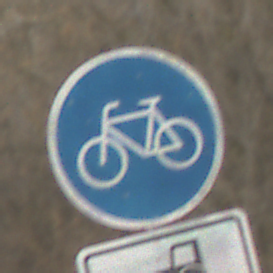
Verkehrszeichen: Radweg
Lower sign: MehrspurigeFahrzeugeFrei8
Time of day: MorningAfternoon
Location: Outdoor (Nature)
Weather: PartlyCloudy
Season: Winter
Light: Natural